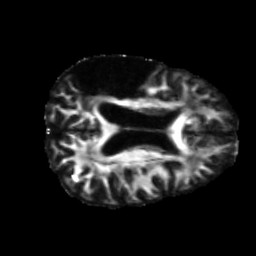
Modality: FA
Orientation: axial
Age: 66
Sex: male
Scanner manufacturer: siemens
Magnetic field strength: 3 T
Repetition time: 5.47 s
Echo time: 0.0854 s